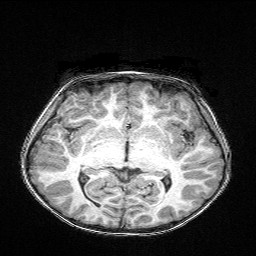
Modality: T1w
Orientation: coronal